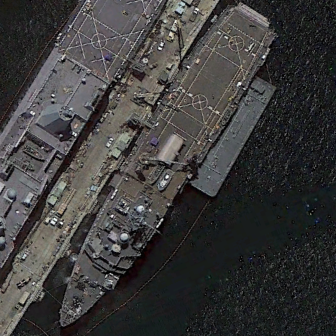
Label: combat